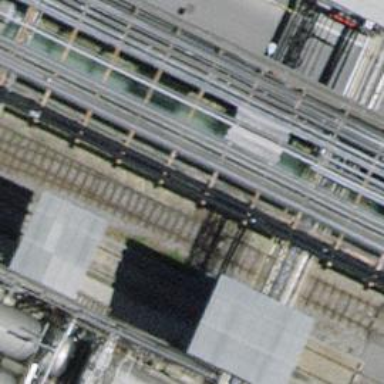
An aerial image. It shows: Railway switch.